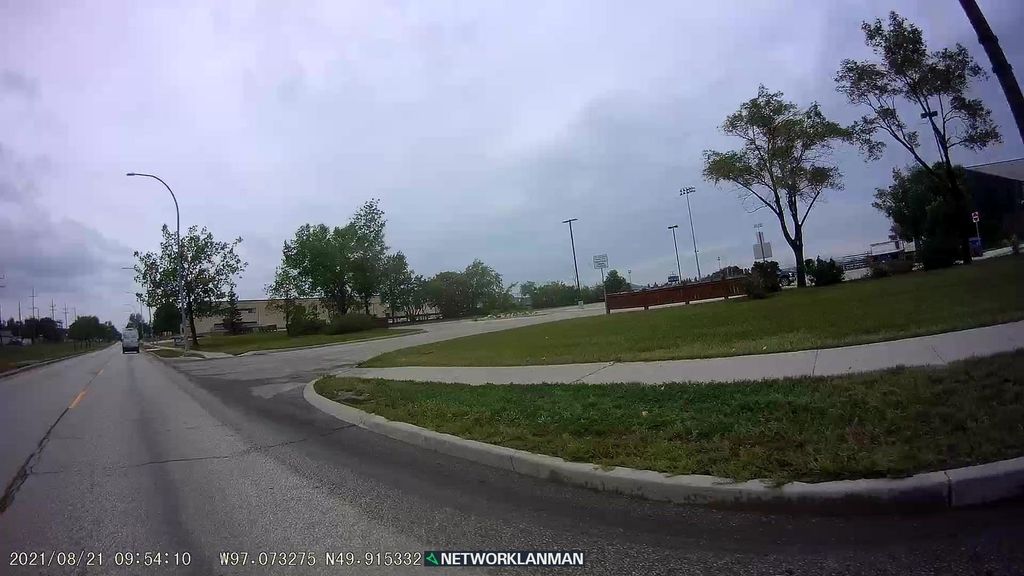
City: winnipeg